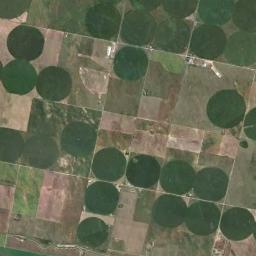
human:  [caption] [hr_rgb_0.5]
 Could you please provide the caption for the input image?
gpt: Many green circular farmland .

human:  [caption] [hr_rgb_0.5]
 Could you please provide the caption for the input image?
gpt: Round fields are not the same color .

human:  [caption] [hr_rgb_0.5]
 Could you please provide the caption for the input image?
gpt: Many dark green circular farmlands are next to some other shapes of farmlands .

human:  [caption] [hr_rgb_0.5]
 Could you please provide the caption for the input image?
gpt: There are many circle farmland and square farmland .

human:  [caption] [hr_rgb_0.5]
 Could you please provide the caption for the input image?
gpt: There are many cultivated circular farmlands of the same size .